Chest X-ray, AP view. Patient: 55 years old, sex M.
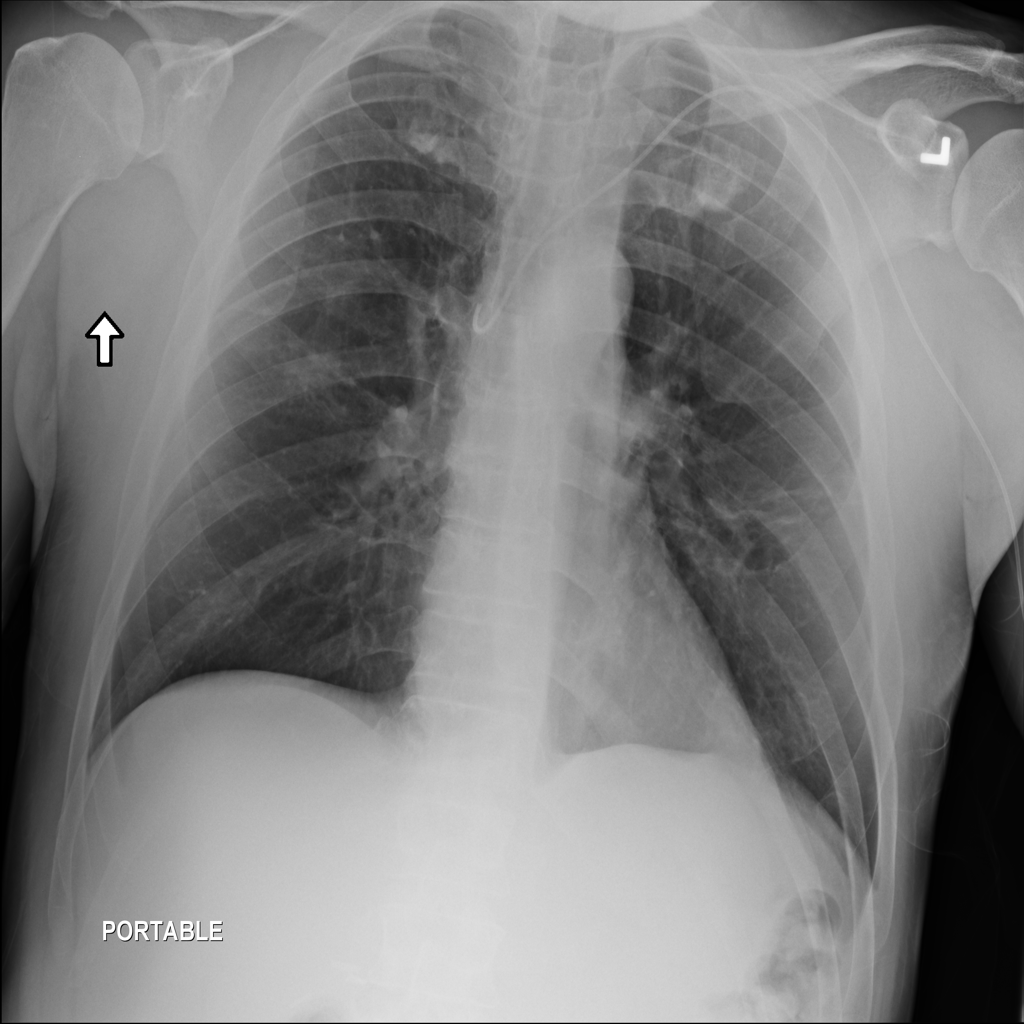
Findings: Mass